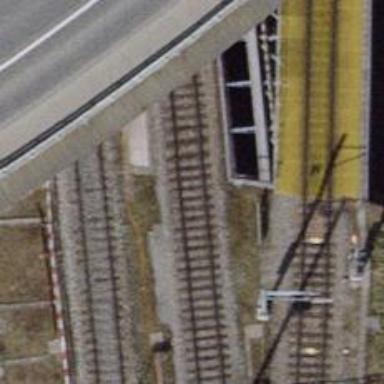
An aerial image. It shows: Railway track with contact lines for electrification.